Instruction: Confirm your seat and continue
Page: seats
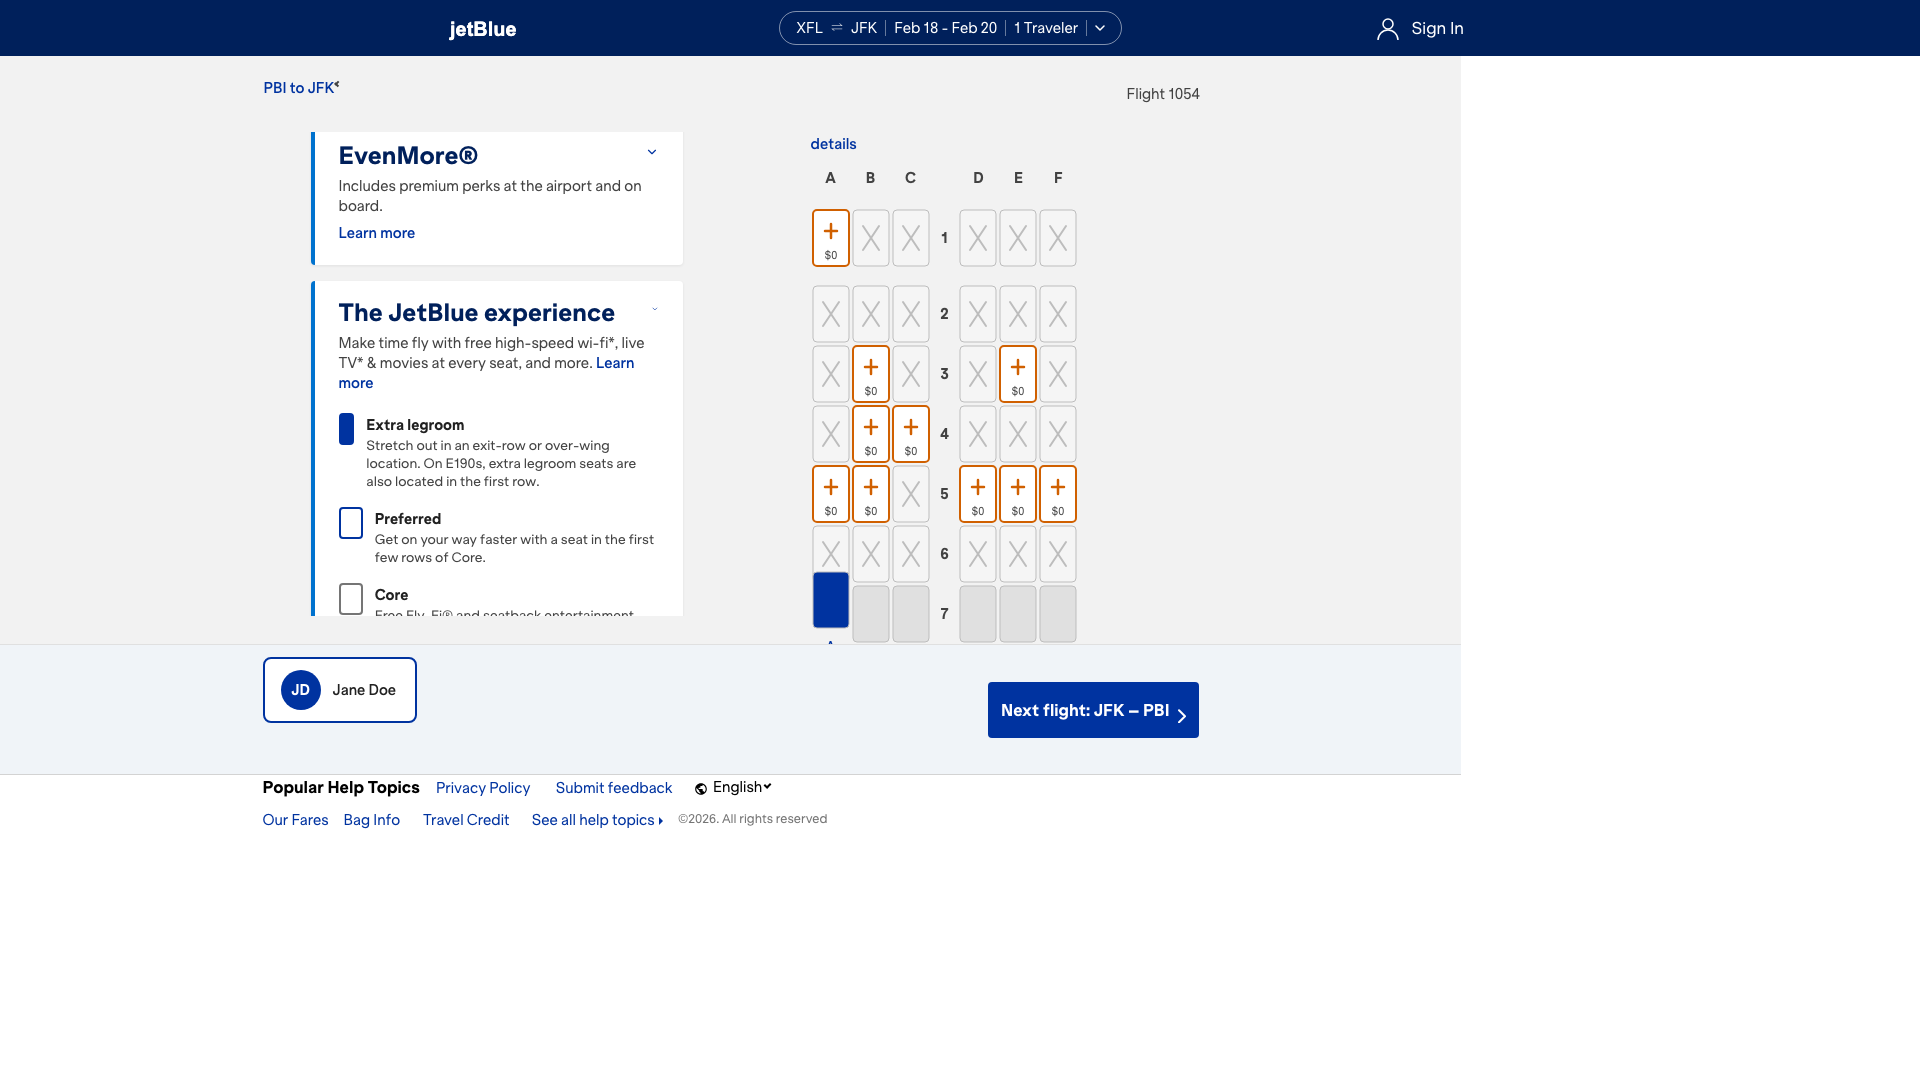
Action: click